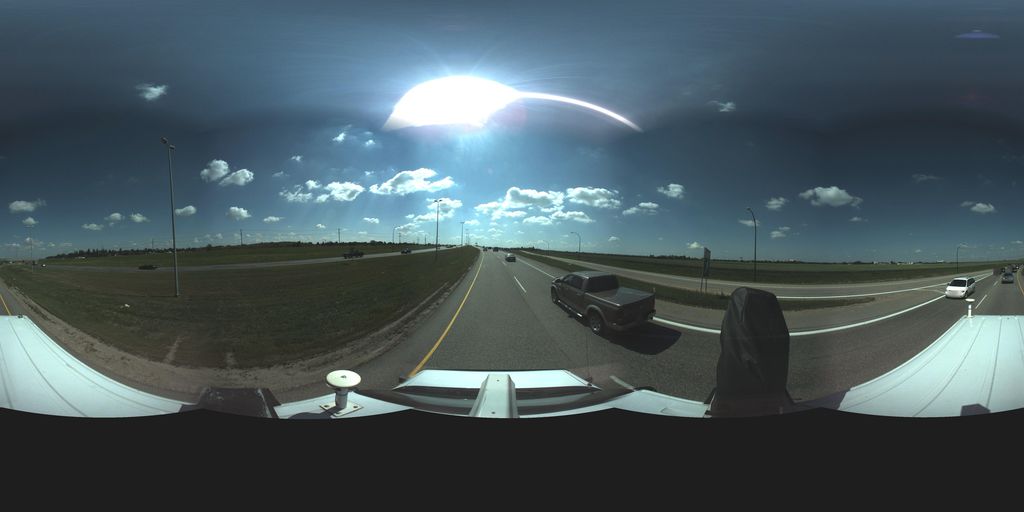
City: saskatoon